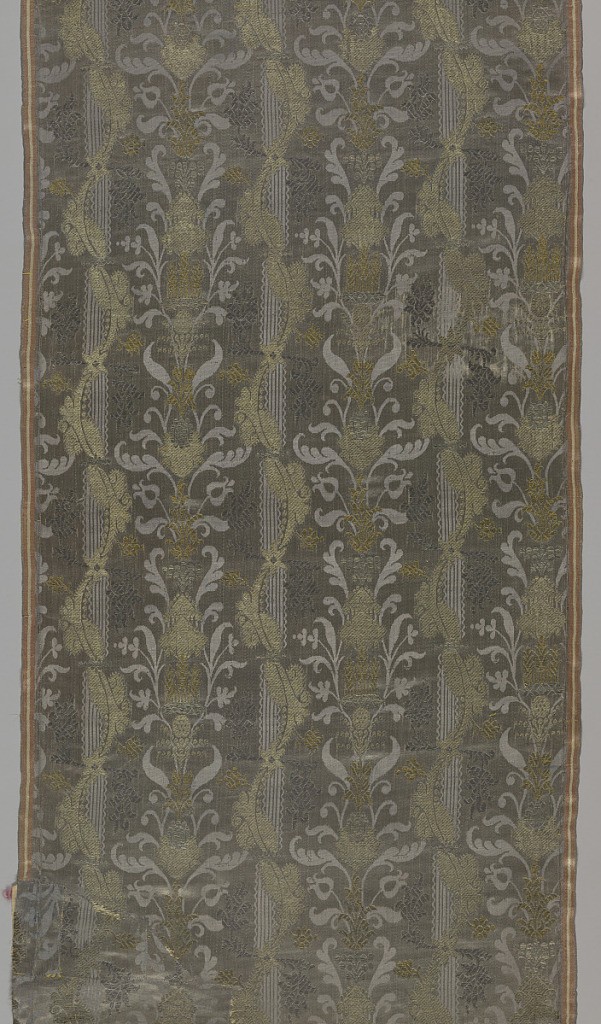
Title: Textile
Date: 1750–1800
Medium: silk, metal Technique: damasse (7&1 satin plus plain weave (grey) with discontinuous supplementary wefts (two metallics, brocaded) bound on the front in 1/3 twill Label: Silk satin damasse brocaded in metal-wrapped silk
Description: Blue-gray silk satin damasse with gold and silver metallic brocading. Vertical bands of delicate symmetrical floral decoration set off by narrow stripes, with vertical bands of floral designs in gold and silver brocading. Broad satin selvedges with pink and white stripes. Lined with red silk; edged with galloon of the period.